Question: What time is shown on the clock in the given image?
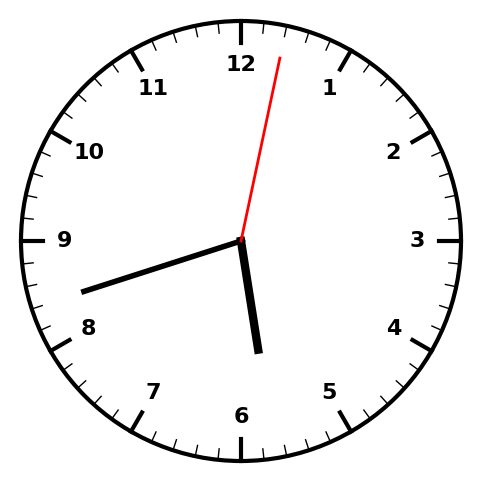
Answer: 05:42:02